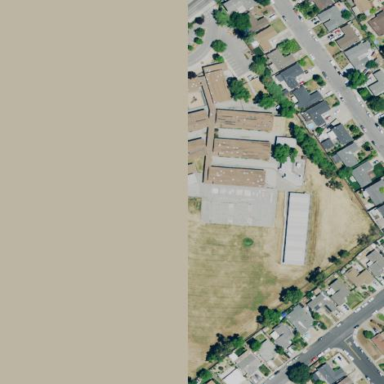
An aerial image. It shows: School.